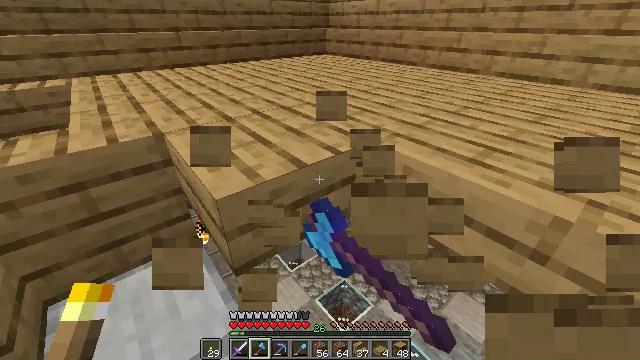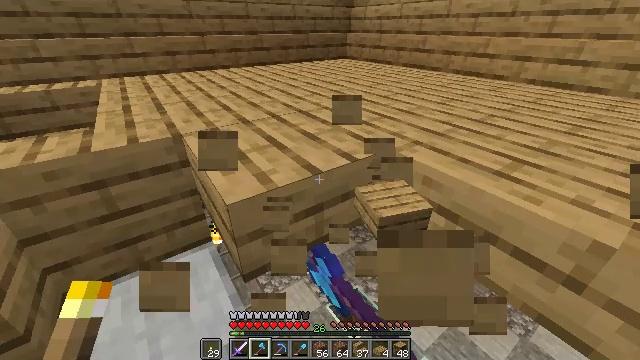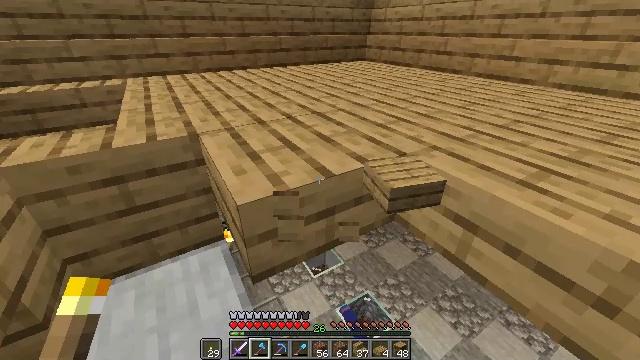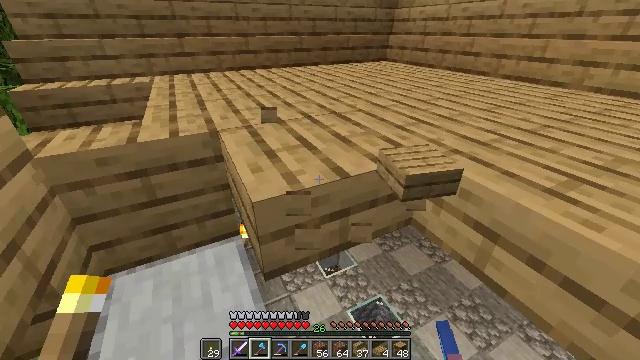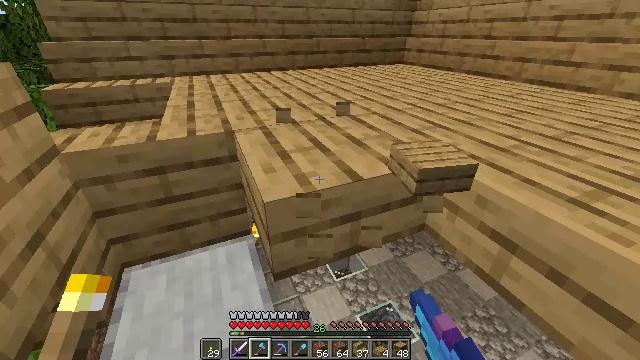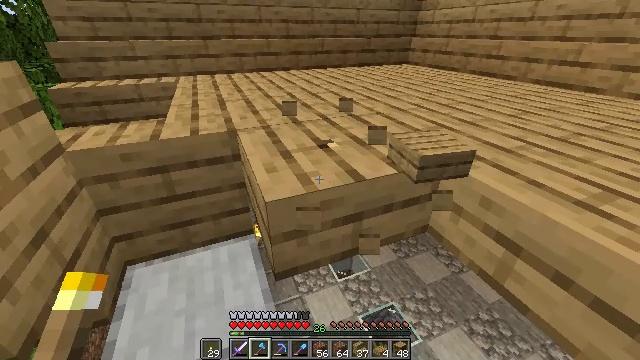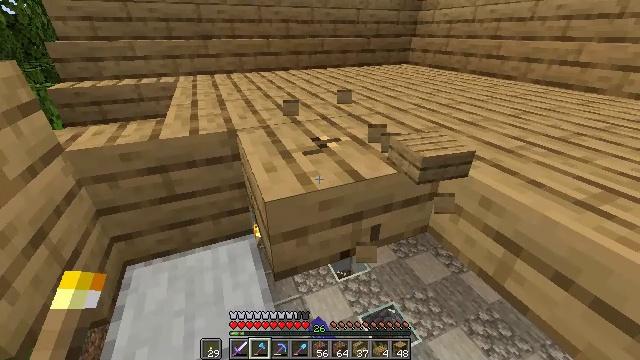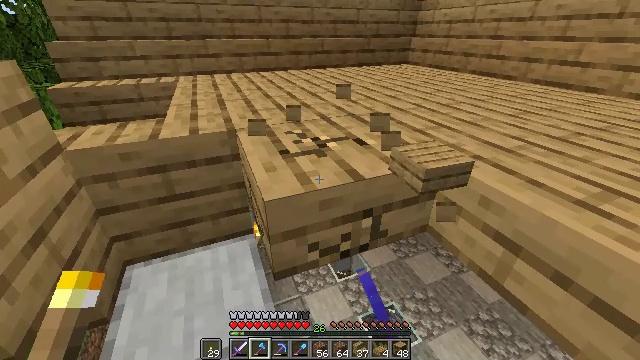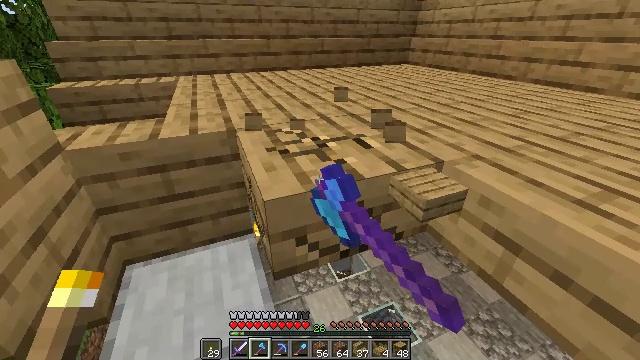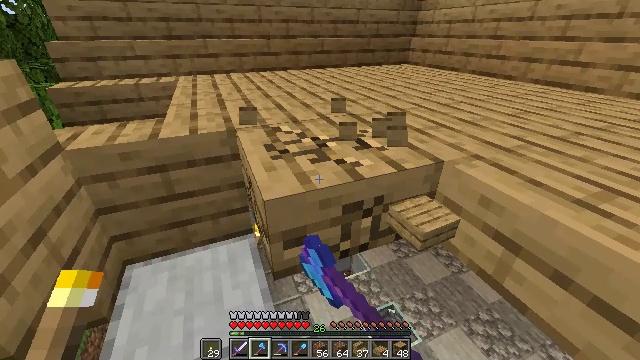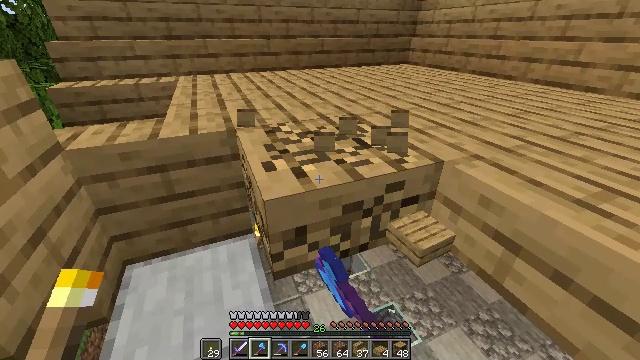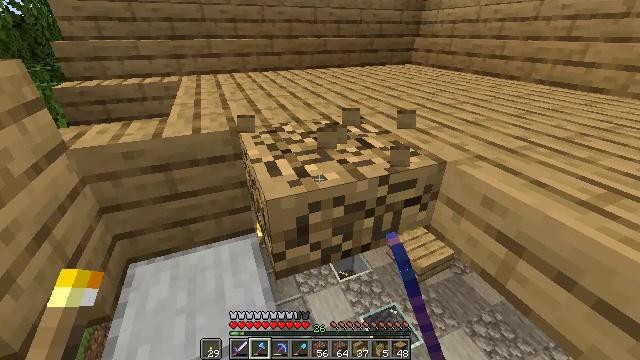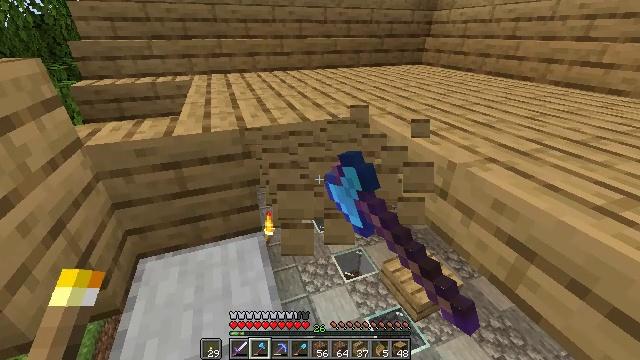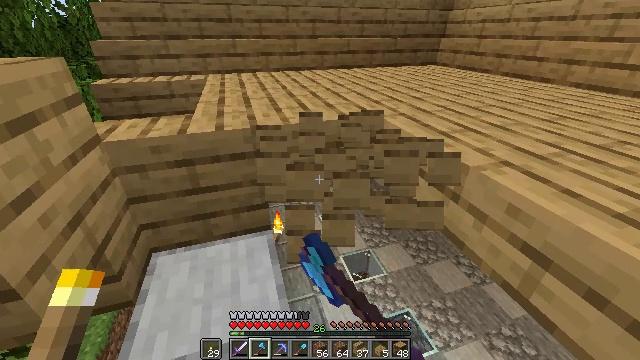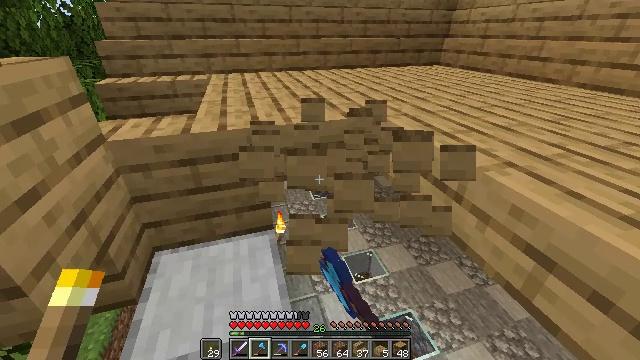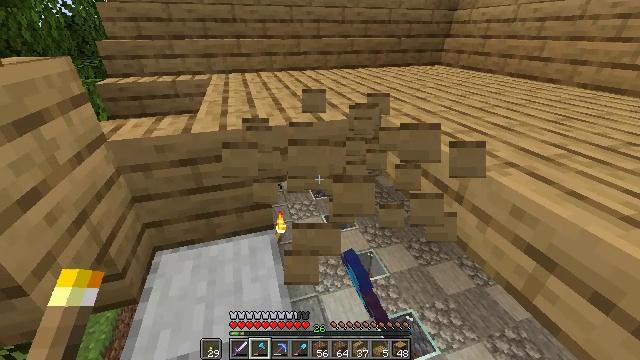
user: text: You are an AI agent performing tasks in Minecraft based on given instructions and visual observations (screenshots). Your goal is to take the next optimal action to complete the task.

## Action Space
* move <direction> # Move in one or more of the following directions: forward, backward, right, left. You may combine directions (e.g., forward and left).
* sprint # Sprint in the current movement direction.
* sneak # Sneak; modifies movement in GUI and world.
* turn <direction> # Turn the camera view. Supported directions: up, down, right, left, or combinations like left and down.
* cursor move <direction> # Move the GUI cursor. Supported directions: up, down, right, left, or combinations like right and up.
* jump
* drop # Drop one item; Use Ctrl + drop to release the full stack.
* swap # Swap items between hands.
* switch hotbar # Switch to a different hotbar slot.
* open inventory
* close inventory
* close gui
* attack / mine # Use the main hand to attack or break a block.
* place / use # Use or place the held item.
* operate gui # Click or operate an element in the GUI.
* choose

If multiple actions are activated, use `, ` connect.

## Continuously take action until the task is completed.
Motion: motion action
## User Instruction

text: Remove the oak slab to gather resources.
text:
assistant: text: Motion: turn left, attack / mine
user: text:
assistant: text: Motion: turn left, attack / mine
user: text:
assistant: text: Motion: turn left, attack / mine
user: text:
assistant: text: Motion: turn left, attack / mine
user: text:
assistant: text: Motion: attack / mine
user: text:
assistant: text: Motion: attack / mine
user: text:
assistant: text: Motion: attack / mine
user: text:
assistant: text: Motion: attack / mine
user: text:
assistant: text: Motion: attack / mine
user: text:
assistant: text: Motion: attack / mine
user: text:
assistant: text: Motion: attack / mine
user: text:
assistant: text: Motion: turn left, attack / mine
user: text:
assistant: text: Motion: turn left, attack / mine
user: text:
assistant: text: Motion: attack / mine
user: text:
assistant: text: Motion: attack / mine
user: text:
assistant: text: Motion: attack / mine
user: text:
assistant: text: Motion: attack / mine
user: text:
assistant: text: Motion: move forward, turn left, attack / mine
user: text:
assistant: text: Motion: move forward, turn left, attack / mine
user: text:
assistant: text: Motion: move forward, turn left
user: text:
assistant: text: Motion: move forward, turn left
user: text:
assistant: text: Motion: move forward
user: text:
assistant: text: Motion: move forward
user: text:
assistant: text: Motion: move forward
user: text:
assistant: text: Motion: turn right and down
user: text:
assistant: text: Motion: turn right and down
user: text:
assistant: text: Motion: turn right and down, jump
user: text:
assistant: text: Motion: move forward, jump
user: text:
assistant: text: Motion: move forward, turn down, jump
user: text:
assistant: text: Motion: move forward, turn down, jump